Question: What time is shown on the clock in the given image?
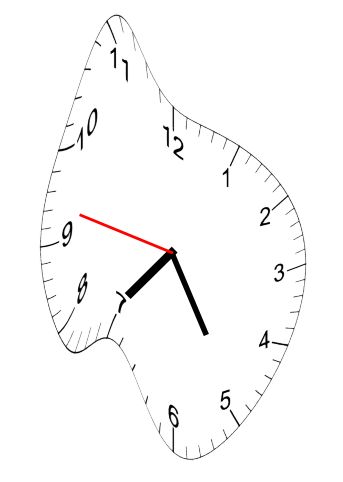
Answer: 07:24:47